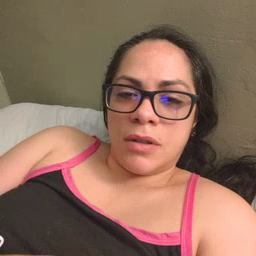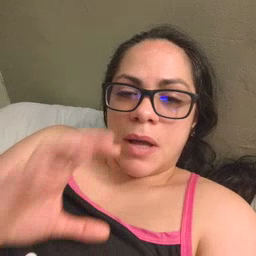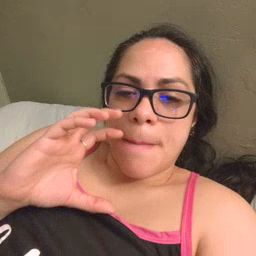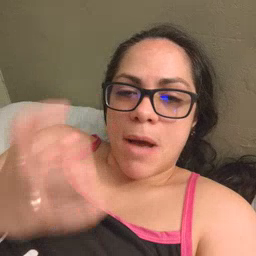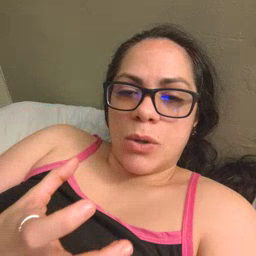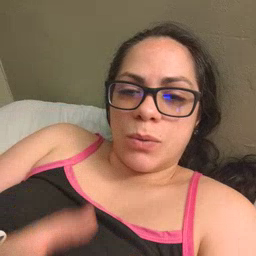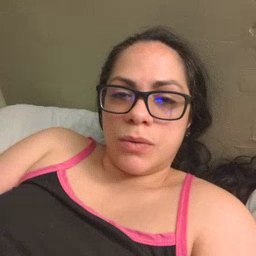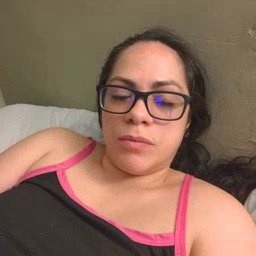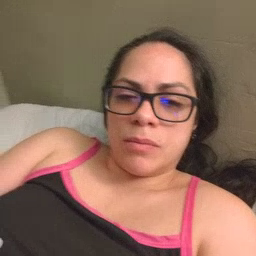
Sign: balloon